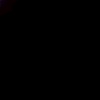
Label: space